Question: We have an SSIS process that imports various files in different formats from various sources.
Each of these files is delivered at different times throughout the month.
The users would like to be able to see the modification date for each file, to check they are getting regular updates.
The aim would be to produce a table at the end of the process like this:

So I am trying to work out how to get the modification date of each of the files I have read in. Is there a way to do this in SSIS ?
Thanks in advance
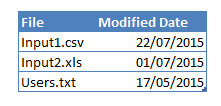
Answer: You can add a script component to the pipeline which reads the filename from an input variable and writes the file modified date to an output variable:
'''
/// <summary>
/// This method is called when this script task executes in the control flow.
/// Before returning from this method, set the value of Dts.TaskResult to indicate success or failure.
/// To open Help, press F1.
/// </summary>
public void Main()
{
System.IO.FileInfo theFile =
new System.IO.FileInfo(Dts.Variables["User::FilePath"].Value.ToString());
if (theFile.Exists)
{
Dts.Variables["User::LastFileDate"].Value = theFile.LastWriteTime;
}
Dts.TaskResult = (int)ScriptResults.Success;
}
'''